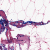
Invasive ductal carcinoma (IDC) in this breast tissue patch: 0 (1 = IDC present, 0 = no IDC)